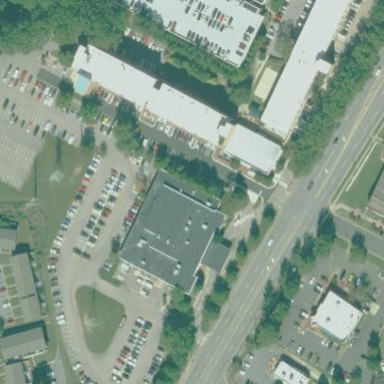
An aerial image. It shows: Commercial building.